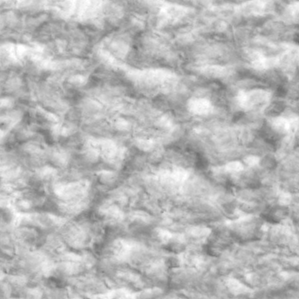
Label: non_frost